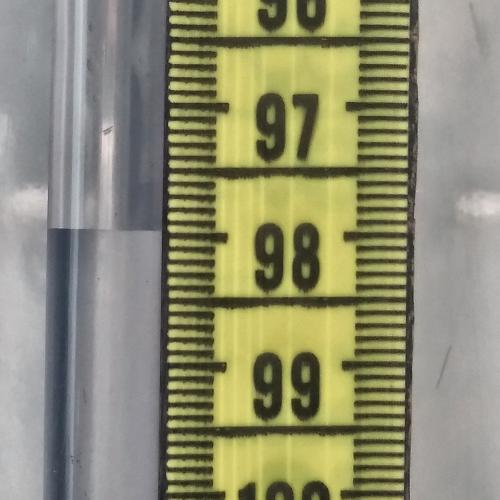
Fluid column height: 98.0 cm